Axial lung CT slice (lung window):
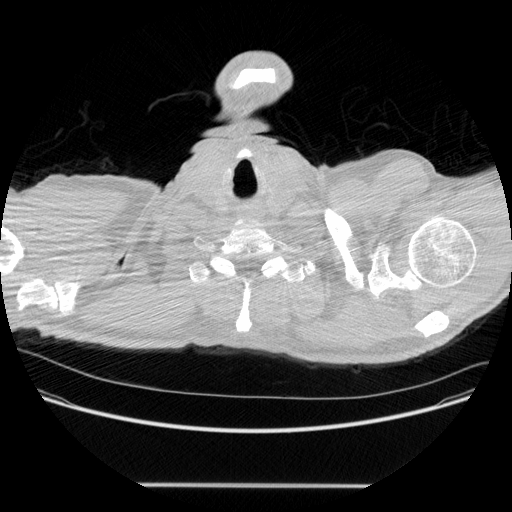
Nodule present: no